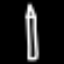
Label: pencil